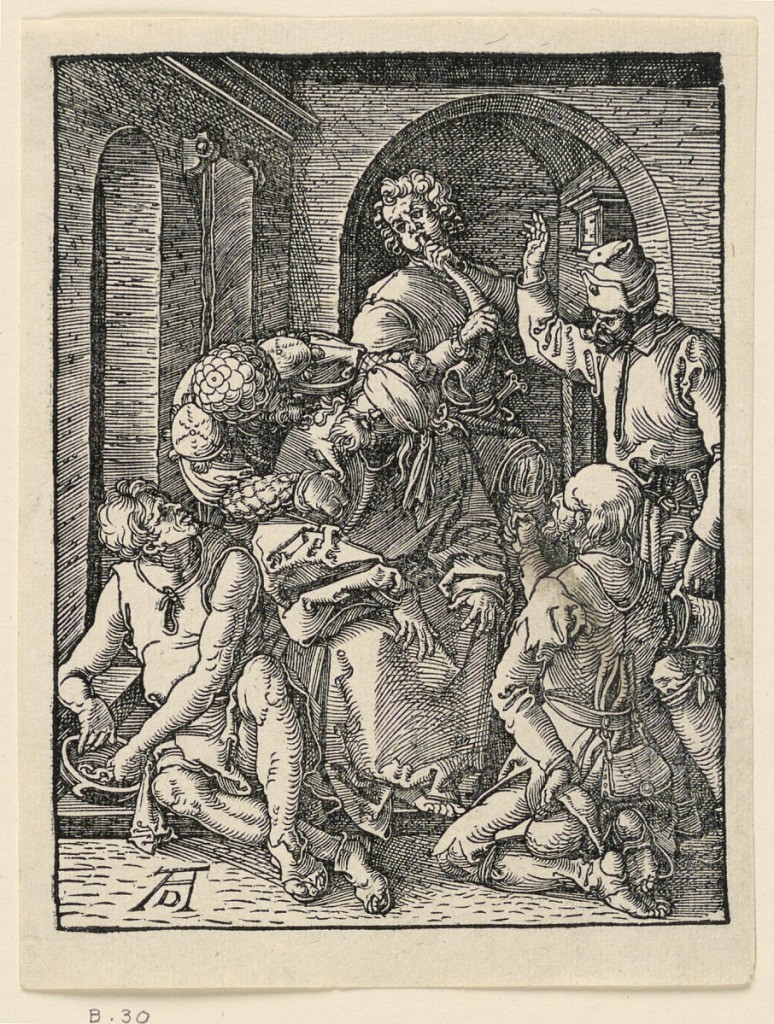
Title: The Mocking of Christ, from The Little Passion Series
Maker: Albrecht Dürer, German, 1471–1528
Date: ca. 1509–1511
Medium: Woodcut on paper
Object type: Print
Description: Interior, with Christ seated in the center, facing the spectator. He is blindfolded, and surrounded by five men who deride him in various ways. Monogram of Dürer, lower left.